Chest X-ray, PA view. Patient: 47 years old, sex M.
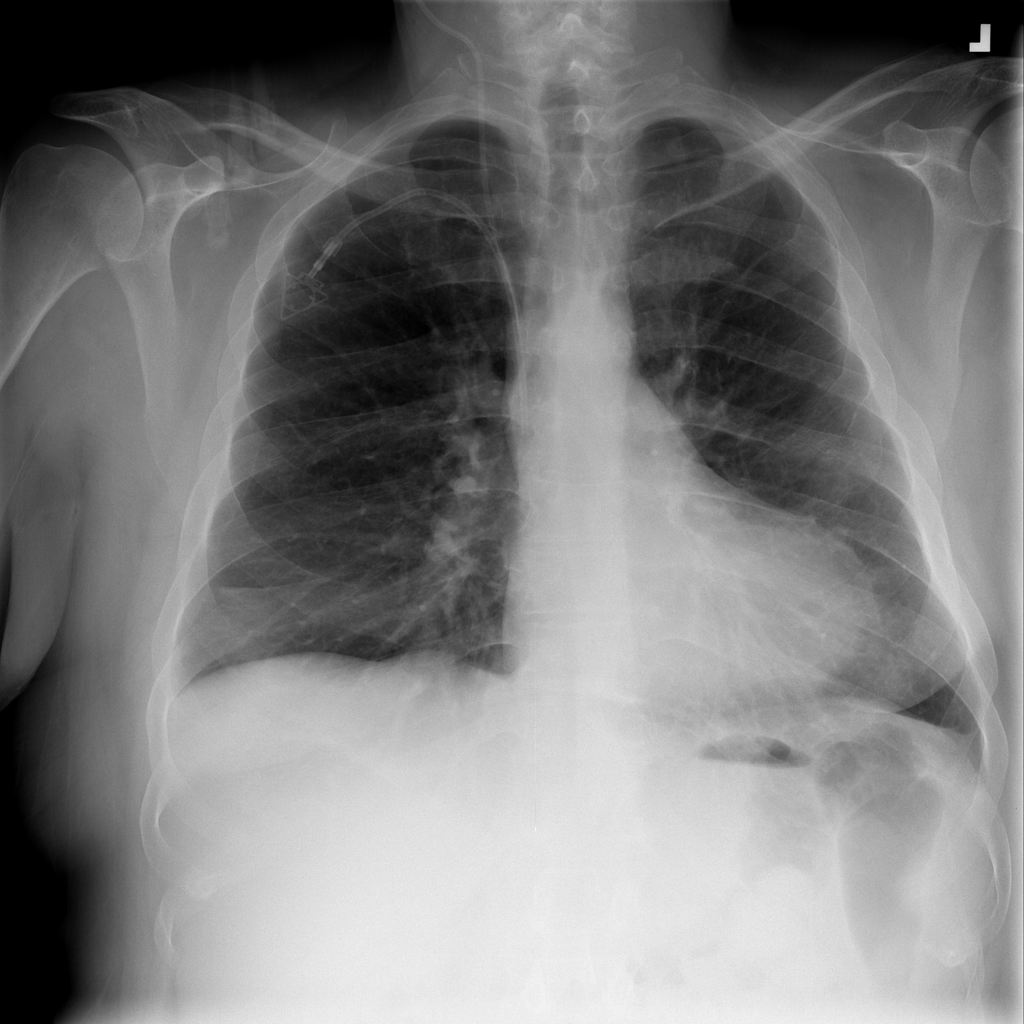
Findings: Atelectasis